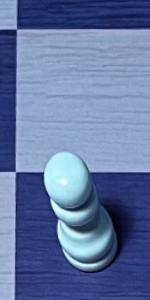
Label: Pawn_White